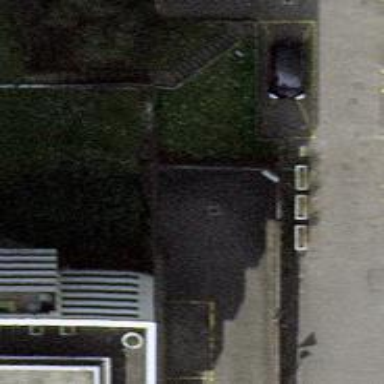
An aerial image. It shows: Parking entrance.